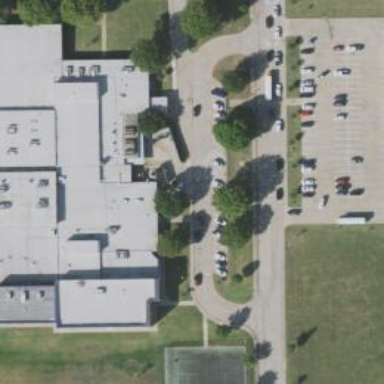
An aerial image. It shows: Parking space.